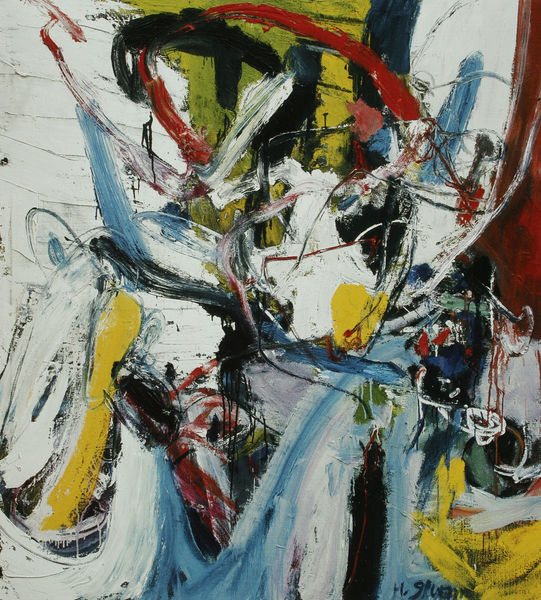
Künstler: Helmut Sturm
Standort: Düsseldorf
Institution: Privatbesitz
Schlagwörter: blau, gelb, bewegung, braun, bunt, schwarz, weiss, zeichen, rot, malerei, signatur, pastos, hellblau, farbig, schrift, moderne, abstrakt, modern, formen, violett, linien, sturm, duktus, dunkelblau, tiefe, striche, abstraktion, form, titel, durcheinander, grüngelb, kleckse, pinselspuren, strichte, schmiererei, ohne titel, impasto, gespachtelt, cobra, kurzen, verdickt, zentrifuge